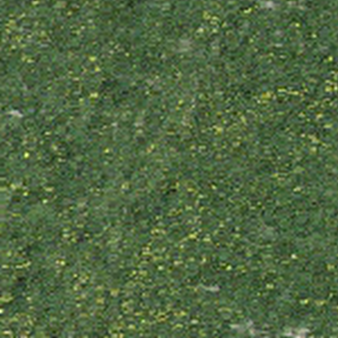
Label: other